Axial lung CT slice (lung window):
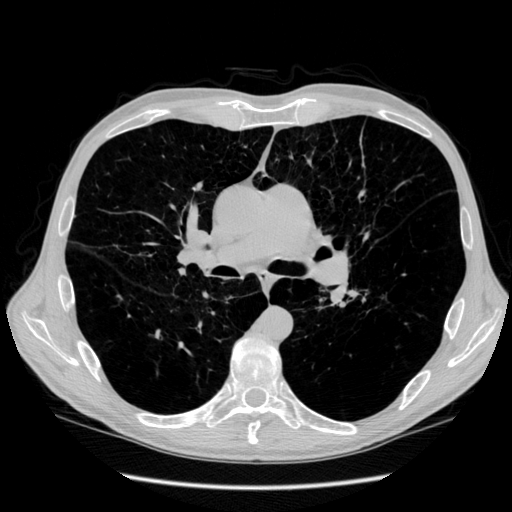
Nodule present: no